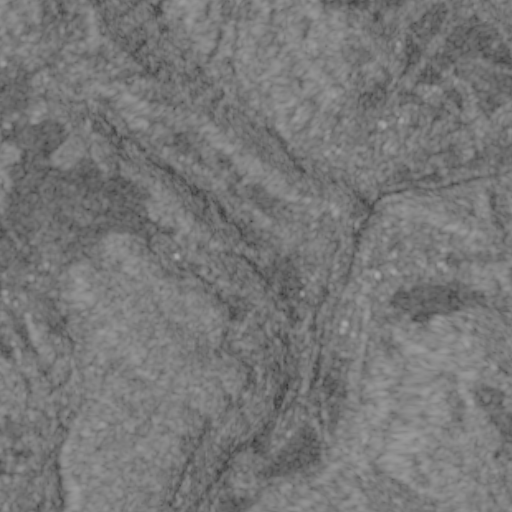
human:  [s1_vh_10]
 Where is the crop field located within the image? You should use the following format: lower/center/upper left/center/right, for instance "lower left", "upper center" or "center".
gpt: The crop field is located in the center left of the image.
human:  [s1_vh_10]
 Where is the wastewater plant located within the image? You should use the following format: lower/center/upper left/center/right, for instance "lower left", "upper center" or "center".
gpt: The wastewater plant is located in the lower center of the image.
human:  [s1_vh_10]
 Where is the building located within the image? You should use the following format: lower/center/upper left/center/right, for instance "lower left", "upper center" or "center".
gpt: There is no building in the image.

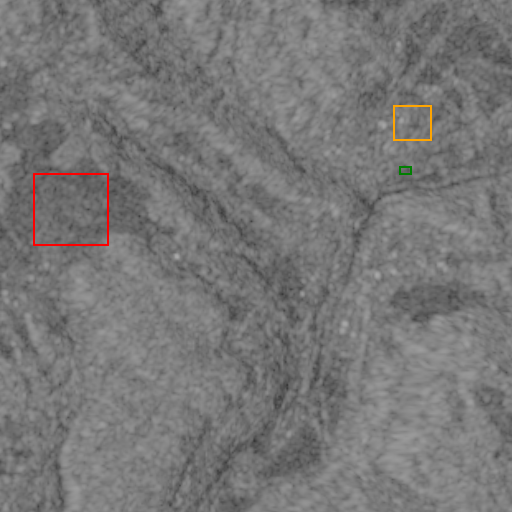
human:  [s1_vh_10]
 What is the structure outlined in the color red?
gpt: The structure outlined in red is a crop field.
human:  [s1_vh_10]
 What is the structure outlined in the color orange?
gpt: The structure outlined in orange is a park.
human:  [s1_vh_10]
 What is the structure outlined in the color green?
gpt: The structure outlined in green is a parking lot.
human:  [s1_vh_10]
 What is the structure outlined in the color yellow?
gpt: There is no yellow outline.